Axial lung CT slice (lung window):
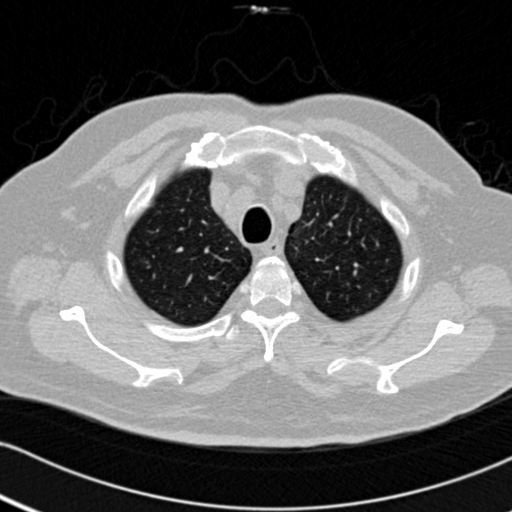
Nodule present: no